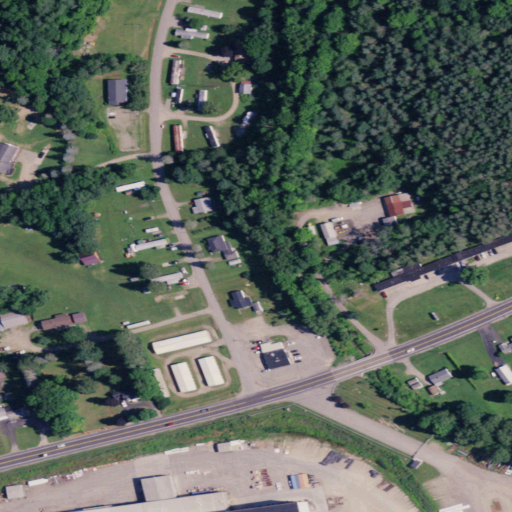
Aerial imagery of valley in New York named Wightman Hollow containing low intensity development, medium intensity development, pasture, open development, mixed forest, evergreen forest, deciduous forest, and high intensity development